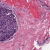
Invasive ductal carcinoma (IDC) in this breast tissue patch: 0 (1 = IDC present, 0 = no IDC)